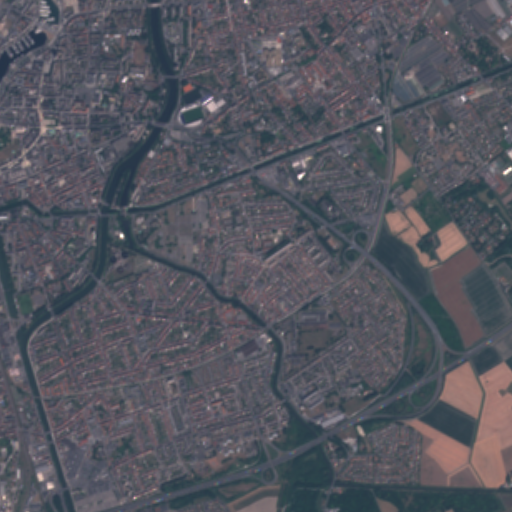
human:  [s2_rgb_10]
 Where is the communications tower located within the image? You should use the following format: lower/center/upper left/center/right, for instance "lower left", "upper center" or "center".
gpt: The communications tower is located in the upper left of the image.
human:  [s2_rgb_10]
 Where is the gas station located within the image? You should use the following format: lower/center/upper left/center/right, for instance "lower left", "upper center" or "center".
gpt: The gas station is located in the center of the image.
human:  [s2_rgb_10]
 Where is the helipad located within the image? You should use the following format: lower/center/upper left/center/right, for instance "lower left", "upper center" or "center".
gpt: The helipad is located in the upper center of the image.
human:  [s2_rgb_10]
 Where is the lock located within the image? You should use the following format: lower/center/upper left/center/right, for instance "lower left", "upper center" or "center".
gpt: The lock is located in the center left of the image.
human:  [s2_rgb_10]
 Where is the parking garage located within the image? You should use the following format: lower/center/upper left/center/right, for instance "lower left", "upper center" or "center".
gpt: The parking garage is located in the upper center of the image.
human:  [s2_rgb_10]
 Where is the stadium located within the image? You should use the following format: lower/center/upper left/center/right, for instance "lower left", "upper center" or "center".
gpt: The stadium is located in the upper center of the image.
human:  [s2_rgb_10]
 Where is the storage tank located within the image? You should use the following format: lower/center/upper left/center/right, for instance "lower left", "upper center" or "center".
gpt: The storage tank is located in the lower left of the image.
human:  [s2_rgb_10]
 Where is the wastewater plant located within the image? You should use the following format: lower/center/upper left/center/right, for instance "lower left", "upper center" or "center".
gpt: The wastewater plant is located in the center left of the image.
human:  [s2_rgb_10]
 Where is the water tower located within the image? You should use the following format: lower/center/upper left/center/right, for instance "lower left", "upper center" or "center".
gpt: The water tower is located in the upper left of the image.
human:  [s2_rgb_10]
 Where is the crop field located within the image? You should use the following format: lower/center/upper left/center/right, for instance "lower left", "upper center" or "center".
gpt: There is no crop field in the image.